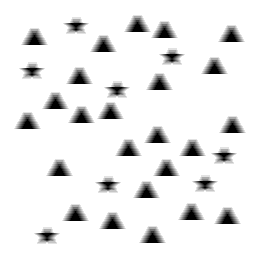
Squares: 0
Triangles: 24
Stars: 8
Total shapes: 32